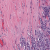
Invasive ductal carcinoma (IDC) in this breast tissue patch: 1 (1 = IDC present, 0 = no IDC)